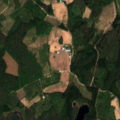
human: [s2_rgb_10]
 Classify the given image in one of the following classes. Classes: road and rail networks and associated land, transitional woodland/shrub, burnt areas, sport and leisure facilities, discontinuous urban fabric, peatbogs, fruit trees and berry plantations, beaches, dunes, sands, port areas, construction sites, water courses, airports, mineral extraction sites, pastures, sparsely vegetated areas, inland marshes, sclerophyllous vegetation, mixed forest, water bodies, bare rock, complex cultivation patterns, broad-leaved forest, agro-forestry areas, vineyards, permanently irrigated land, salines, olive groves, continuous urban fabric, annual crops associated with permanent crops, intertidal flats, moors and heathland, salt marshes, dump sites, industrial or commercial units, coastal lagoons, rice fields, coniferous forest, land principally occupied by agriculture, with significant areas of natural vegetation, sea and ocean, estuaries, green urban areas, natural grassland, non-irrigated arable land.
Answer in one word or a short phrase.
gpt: coniferous forest, mixed forest, transitional woodland/shrub